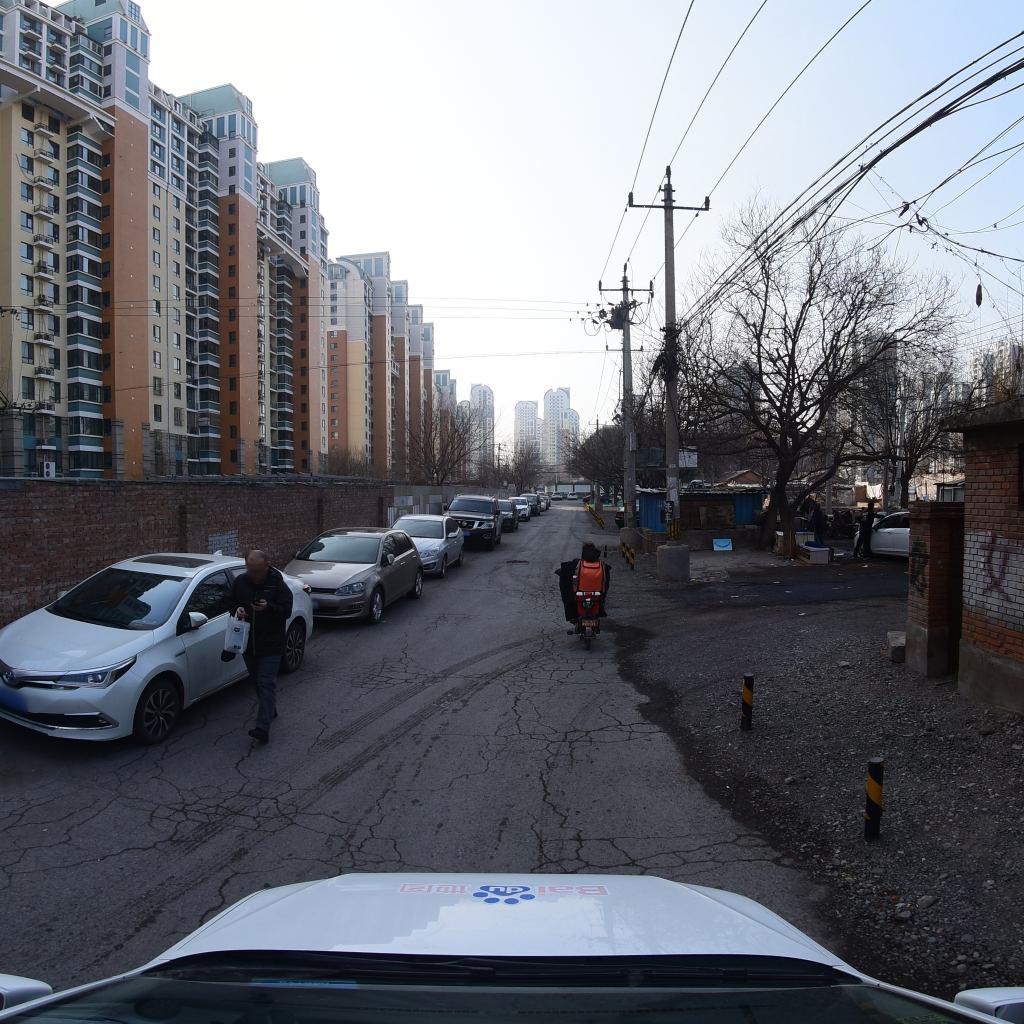
Region: Fengtai
Road damage annotations: pothole, alligator crack